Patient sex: M
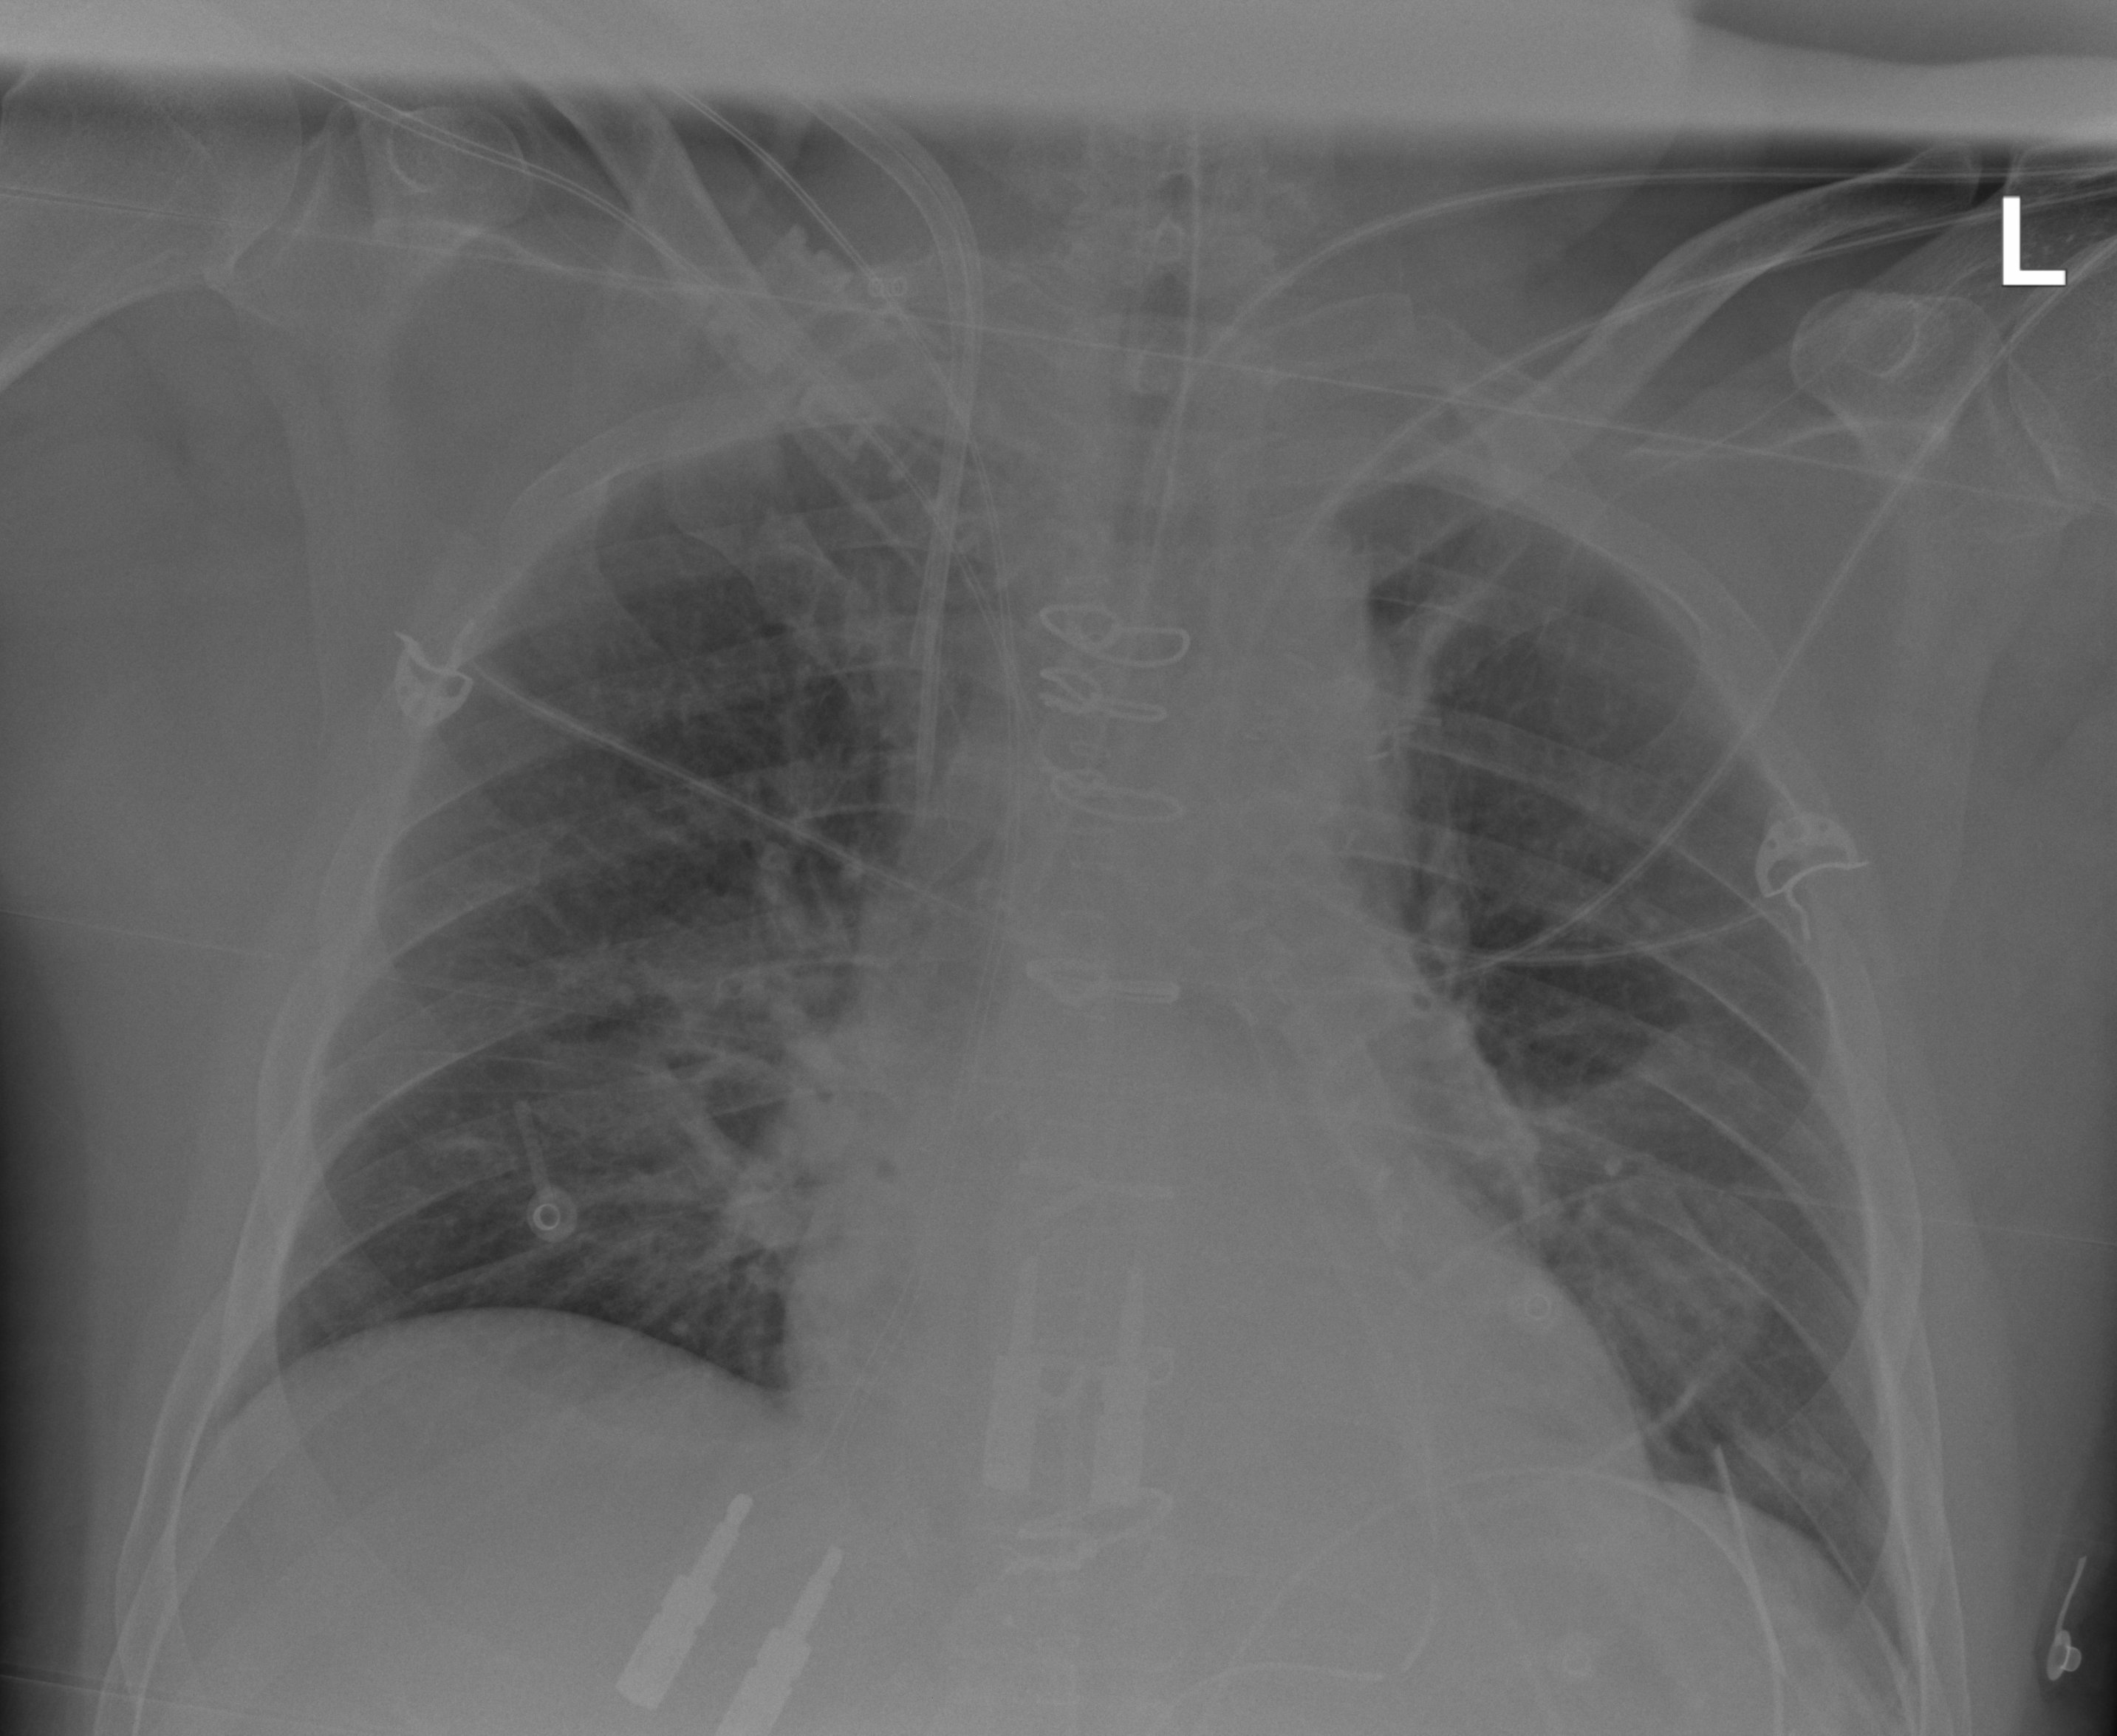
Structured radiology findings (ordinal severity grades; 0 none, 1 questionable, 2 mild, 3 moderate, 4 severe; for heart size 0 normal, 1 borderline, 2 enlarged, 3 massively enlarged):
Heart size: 1
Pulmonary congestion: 2
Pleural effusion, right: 0
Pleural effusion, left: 0
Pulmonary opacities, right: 2
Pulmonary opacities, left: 2
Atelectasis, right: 2
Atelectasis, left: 2